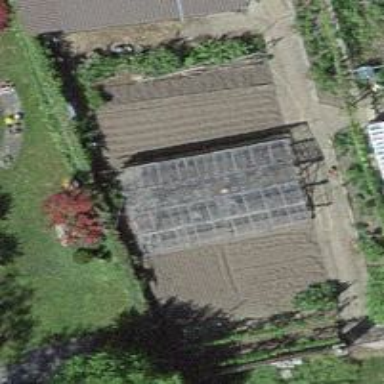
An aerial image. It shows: Greenhouse.